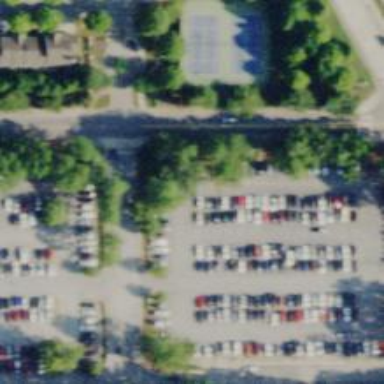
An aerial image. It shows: Parking area with park and ride facility.